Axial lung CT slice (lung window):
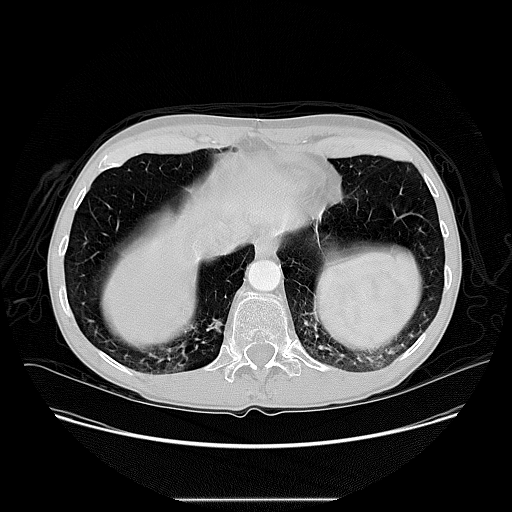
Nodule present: no